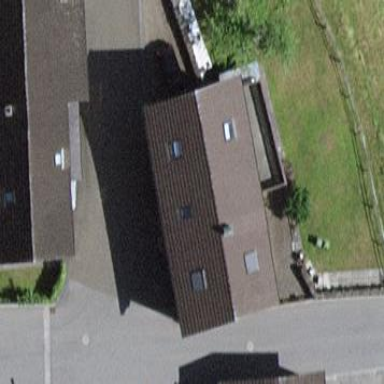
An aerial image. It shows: Detached building.